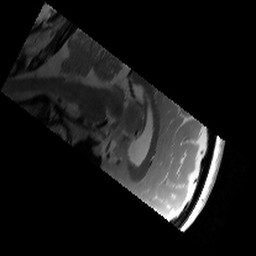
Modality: T2w
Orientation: sagittal
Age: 22
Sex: female
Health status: healthy
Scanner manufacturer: siemens
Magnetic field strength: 3 T
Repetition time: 6 s
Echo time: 0.064 s